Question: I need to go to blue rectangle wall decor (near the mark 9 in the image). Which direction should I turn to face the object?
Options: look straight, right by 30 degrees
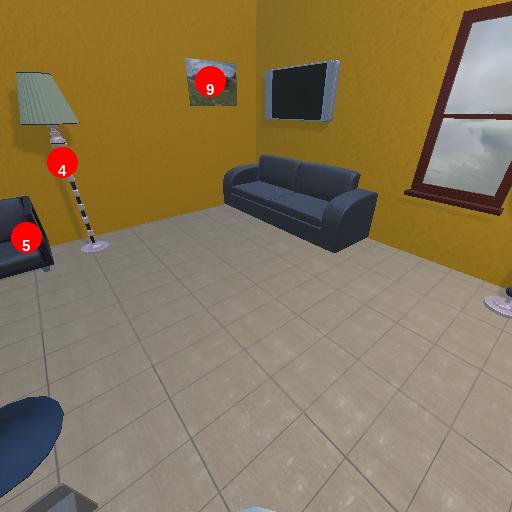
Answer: look straight